A bearing vibration time series has been folded into this square grayscale image, one row per segment of consecutive samples. Classify the bearing condition as one of: normal, inner_race, outer_race, ball.
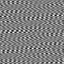
Answer: outer_race